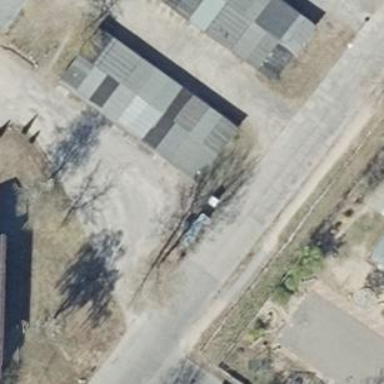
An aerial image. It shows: Garage building.